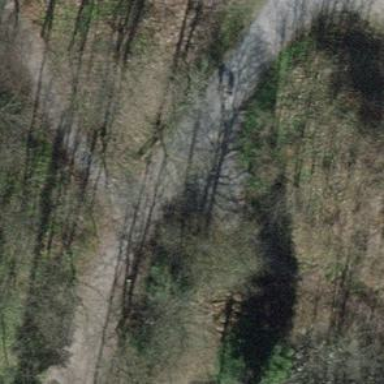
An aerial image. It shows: Pebblestone path.